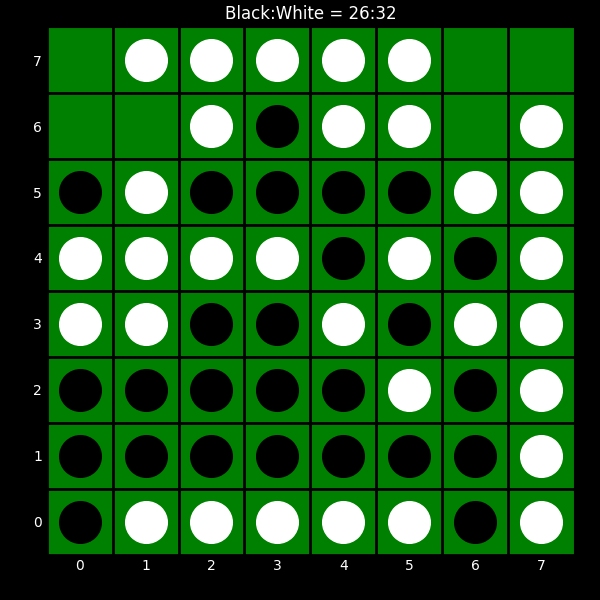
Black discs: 26
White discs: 32